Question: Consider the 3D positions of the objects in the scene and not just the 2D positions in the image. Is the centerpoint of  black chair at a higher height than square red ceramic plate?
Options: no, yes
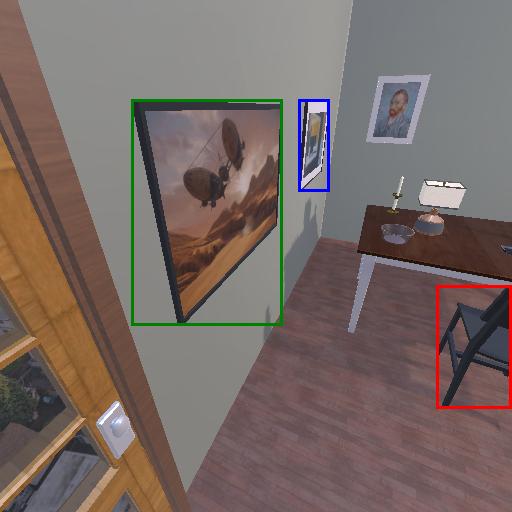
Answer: no